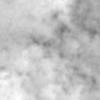
Label: no_change